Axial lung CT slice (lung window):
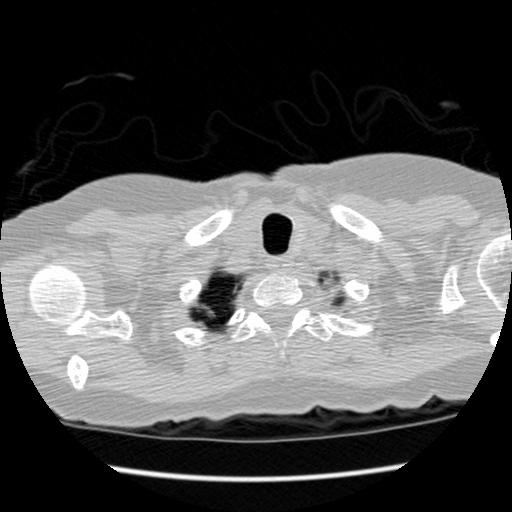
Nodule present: no